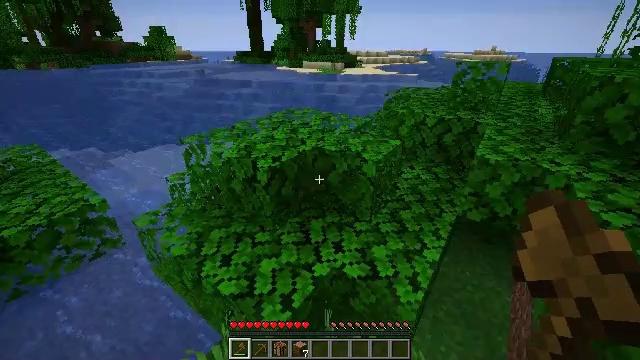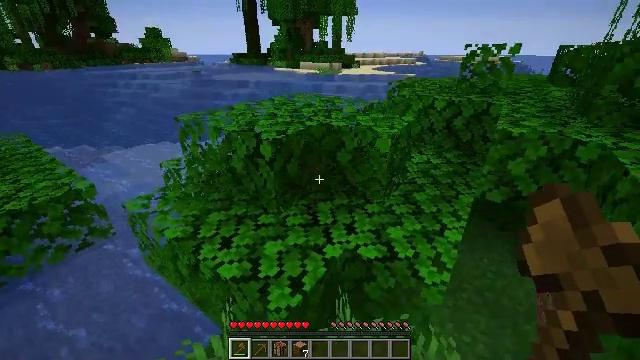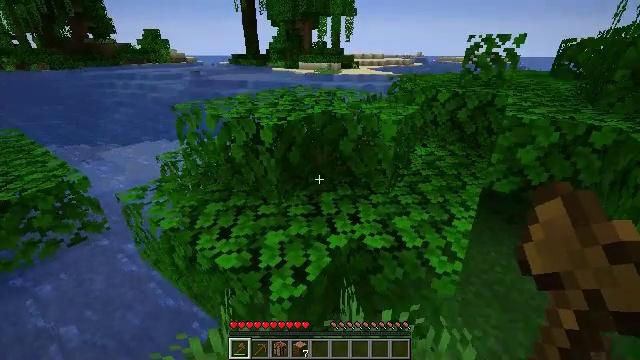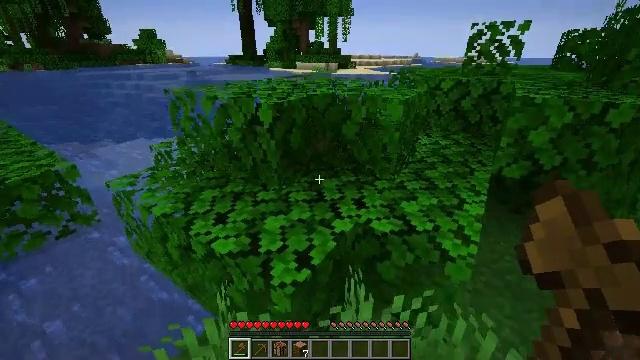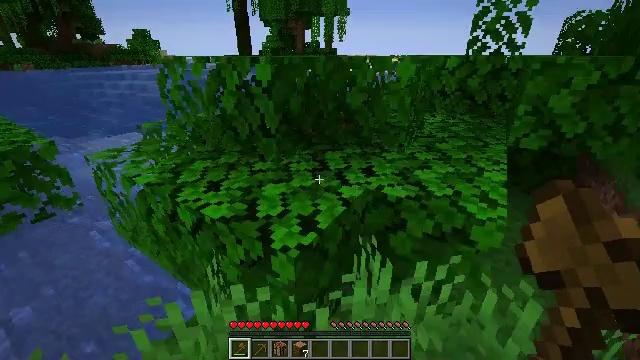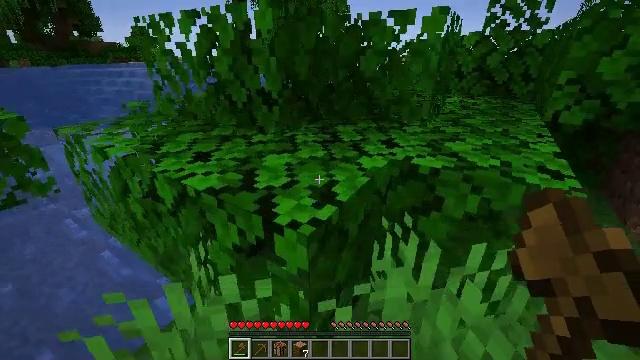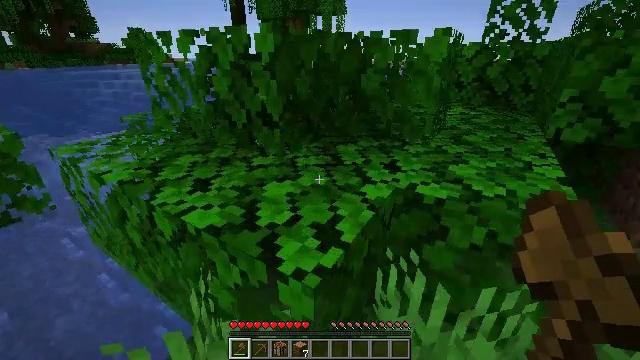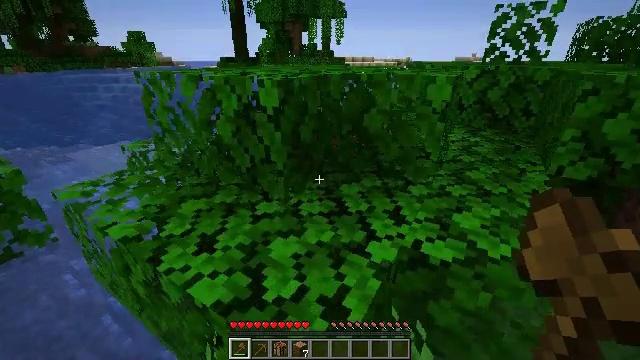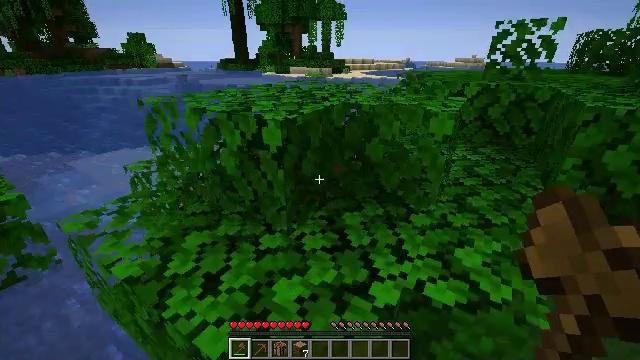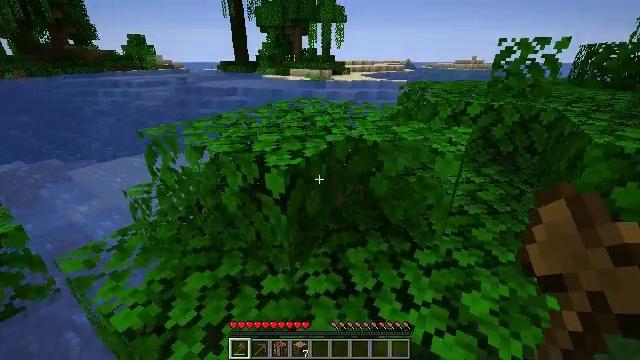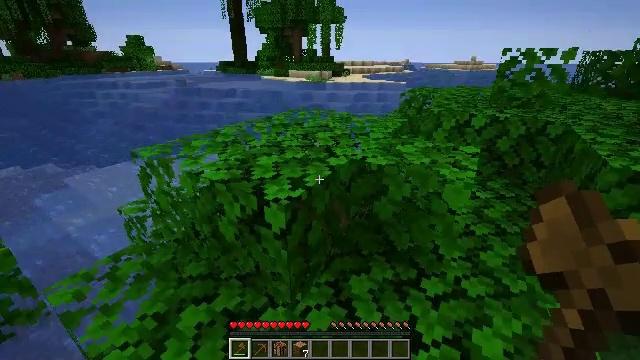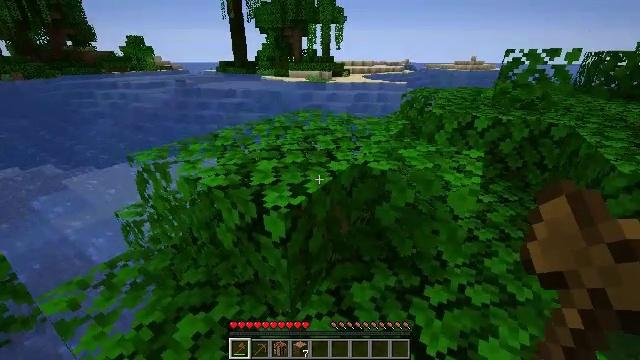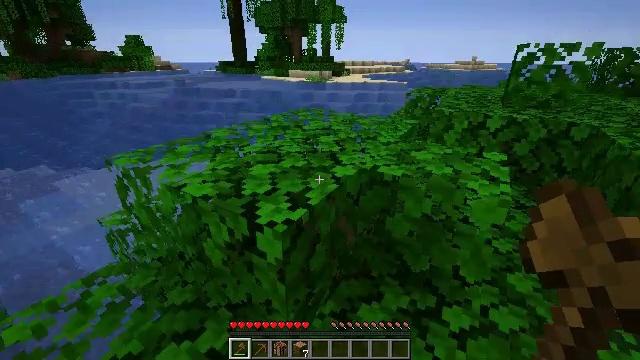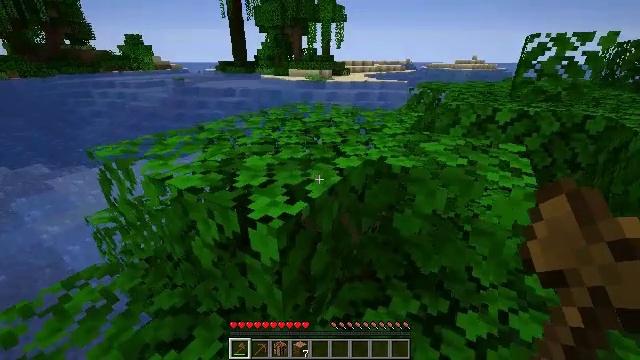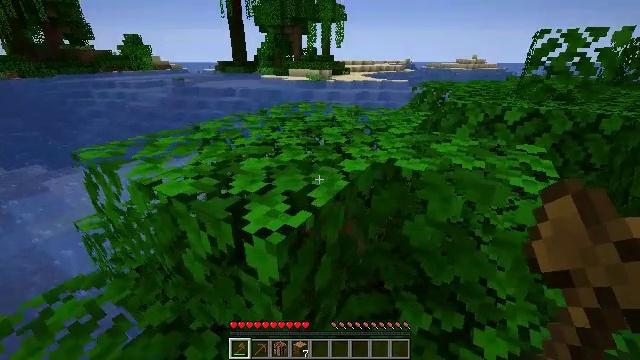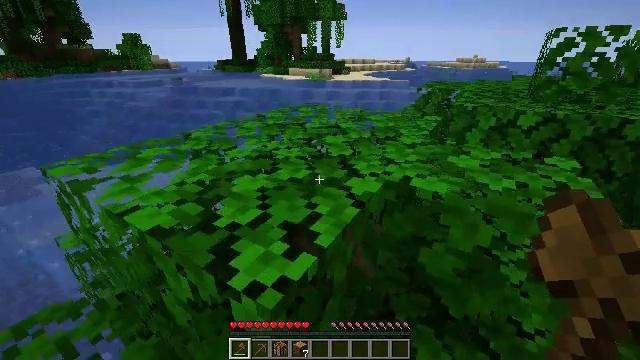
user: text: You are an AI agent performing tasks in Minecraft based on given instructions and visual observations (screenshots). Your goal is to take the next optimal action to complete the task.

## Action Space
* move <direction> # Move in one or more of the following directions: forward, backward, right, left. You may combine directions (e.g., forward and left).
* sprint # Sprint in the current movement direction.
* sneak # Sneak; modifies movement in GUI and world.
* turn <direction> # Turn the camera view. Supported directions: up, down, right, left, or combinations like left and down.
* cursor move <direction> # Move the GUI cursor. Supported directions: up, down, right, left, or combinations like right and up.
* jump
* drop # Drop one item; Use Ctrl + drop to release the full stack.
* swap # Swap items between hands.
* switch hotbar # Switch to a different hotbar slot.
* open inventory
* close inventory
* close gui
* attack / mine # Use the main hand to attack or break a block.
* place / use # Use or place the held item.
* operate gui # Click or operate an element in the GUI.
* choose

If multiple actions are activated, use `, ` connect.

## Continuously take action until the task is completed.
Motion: motion action
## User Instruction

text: Collect cocoa beans.
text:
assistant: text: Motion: move forward
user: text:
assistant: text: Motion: move forward
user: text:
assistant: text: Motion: move forward
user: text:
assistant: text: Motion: move forward
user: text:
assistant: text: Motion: move forward
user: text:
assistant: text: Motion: move forward, jump
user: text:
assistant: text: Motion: move forward, jump
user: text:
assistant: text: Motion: move forward, jump
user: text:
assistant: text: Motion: move forward, jump
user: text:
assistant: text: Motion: move forward
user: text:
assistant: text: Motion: move forward
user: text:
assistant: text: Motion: move forward
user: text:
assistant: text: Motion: move forward
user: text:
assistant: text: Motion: move forward
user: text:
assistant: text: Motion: move forward
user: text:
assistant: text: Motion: move forward
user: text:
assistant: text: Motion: move forward
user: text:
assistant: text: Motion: move forward, jump
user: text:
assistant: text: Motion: move forward, jump
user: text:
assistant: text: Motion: move forward, jump
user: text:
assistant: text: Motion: move forward, jump
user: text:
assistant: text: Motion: move forward
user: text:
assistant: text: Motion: move forward
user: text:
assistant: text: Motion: move forward, turn left
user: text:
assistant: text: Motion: move forward and move right, turn left
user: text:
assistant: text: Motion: move forward and move right, turn left
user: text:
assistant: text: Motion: move forward and move right, turn left and down
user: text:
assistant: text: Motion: move right
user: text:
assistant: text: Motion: move right
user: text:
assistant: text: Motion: no_op